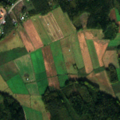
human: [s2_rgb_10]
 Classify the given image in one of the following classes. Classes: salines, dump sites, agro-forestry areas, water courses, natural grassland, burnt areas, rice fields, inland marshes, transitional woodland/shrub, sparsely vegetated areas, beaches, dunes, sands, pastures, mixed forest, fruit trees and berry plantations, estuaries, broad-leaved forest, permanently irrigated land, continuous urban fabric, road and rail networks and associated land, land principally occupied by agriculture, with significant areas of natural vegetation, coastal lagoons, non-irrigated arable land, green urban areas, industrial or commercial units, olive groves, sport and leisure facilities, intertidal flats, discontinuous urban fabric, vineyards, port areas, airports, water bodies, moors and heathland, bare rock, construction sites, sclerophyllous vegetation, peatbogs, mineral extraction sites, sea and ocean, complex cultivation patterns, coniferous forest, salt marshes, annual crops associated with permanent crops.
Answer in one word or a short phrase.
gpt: non-irrigated arable land, coniferous forest, mixed forest